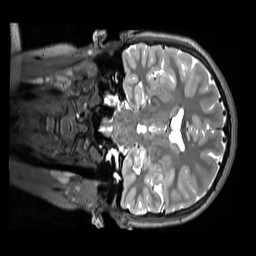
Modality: T2w
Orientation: coronal
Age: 10
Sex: female
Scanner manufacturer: siemens
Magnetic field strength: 3 T
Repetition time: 3.2 s
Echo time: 0.408 s